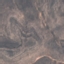
Land use / land cover: HerbaceousVegetation